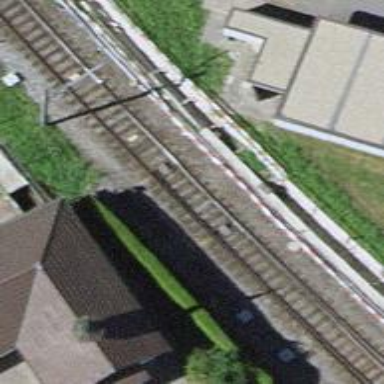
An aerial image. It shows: Railway switch.